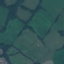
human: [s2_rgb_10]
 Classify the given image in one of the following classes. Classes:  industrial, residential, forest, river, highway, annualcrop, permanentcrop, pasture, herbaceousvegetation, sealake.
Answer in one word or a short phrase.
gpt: Pasture